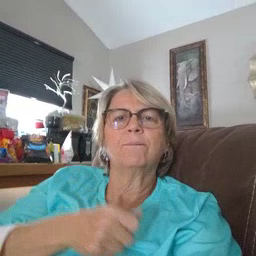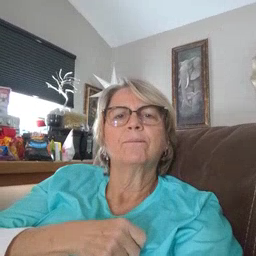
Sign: yourself